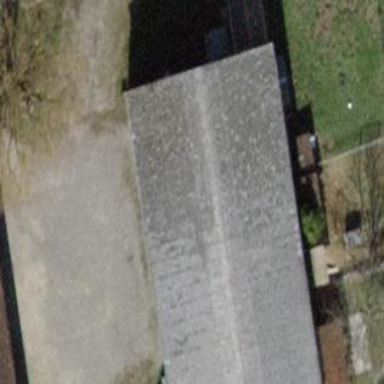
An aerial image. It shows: Barn.